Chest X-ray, AP view. Patient: 58 years old, sex M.
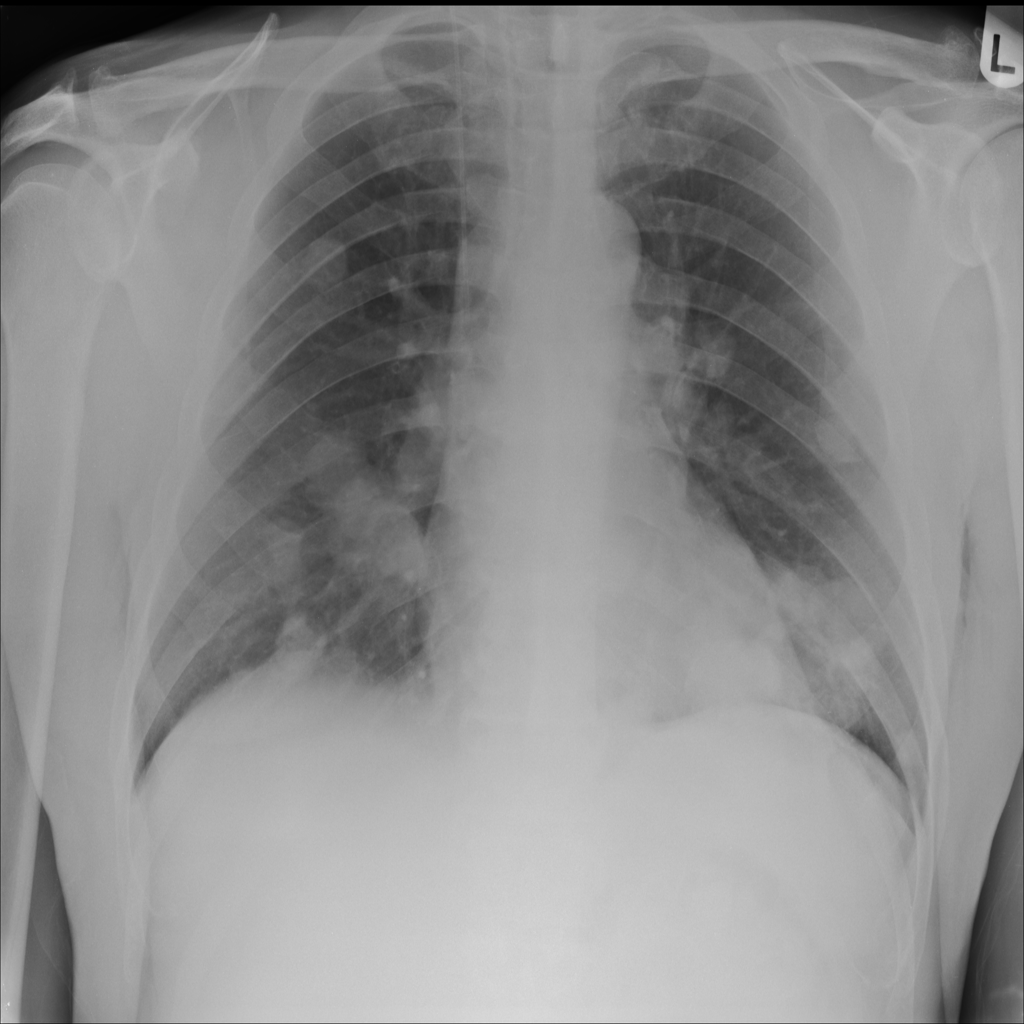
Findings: Mass